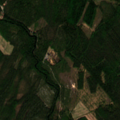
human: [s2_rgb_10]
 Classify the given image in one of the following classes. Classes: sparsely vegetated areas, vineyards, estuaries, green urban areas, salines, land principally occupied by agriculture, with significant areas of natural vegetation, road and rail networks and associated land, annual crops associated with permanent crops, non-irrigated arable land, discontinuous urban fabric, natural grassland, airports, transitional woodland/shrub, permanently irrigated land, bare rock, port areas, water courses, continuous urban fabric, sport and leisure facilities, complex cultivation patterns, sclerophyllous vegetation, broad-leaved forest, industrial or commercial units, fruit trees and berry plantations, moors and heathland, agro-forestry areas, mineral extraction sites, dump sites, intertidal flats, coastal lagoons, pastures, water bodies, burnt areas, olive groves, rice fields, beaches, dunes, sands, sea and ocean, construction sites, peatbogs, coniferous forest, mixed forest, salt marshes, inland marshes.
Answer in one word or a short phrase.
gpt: land principally occupied by agriculture, with significant areas of natural vegetation, coniferous forest, mixed forest